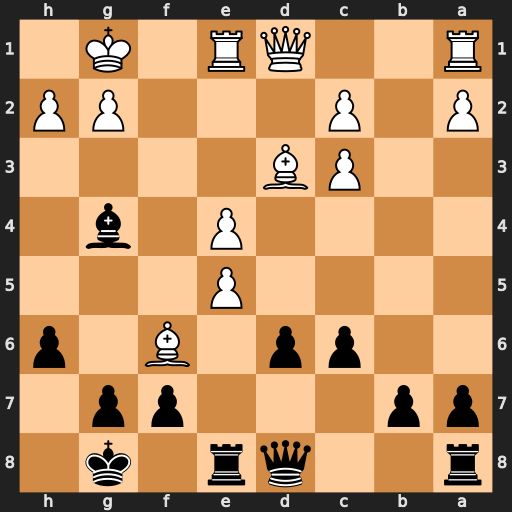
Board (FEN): r2qr1k1/pp3pp1/2pp1B1p/4P3/4P1b1/2PB4/P1P3PP/R2QR1K1
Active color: b
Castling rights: -
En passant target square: -
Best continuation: Qb6+ Kh1 Bxd1